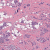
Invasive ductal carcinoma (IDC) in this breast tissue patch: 1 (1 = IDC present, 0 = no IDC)